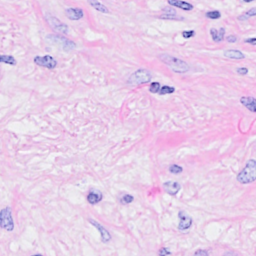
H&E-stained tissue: Breast